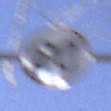
Verkehrszeichen: EndeGeschwindigkeit80
Umgebung: Outdoor, Nature
Tageszeit: Midday
Wetter: Clear
Licht: Natural
Jahreszeit: NotSpecified
Kontrast: HighContrast